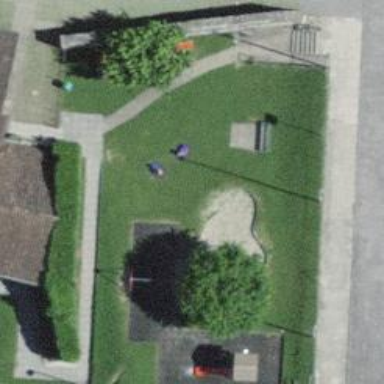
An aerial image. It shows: Playground area for leisure land.